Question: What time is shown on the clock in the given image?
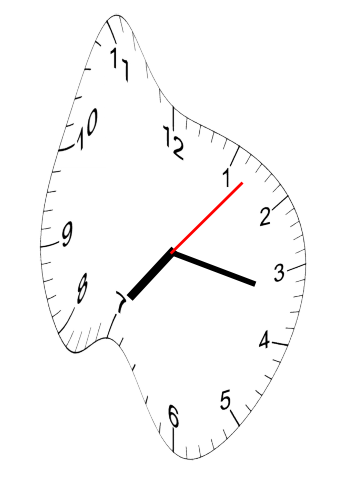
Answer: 07:17:07